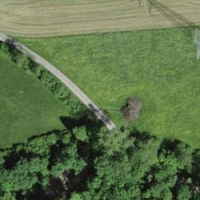
EUNIS habitat code: 24
Species observed at this site:
Galeopsis tetrahit
Lamium galeobdolon
Pyrochroa coccinea